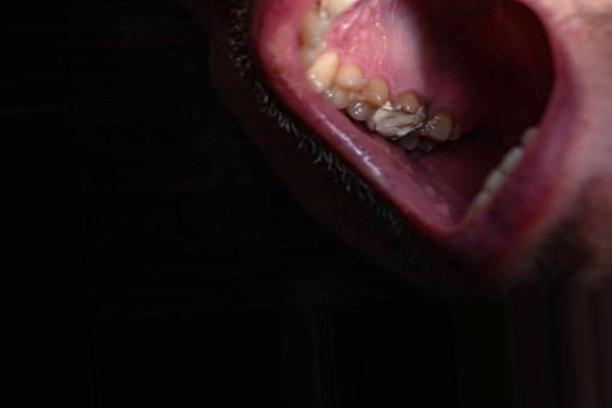
Condition: Caries